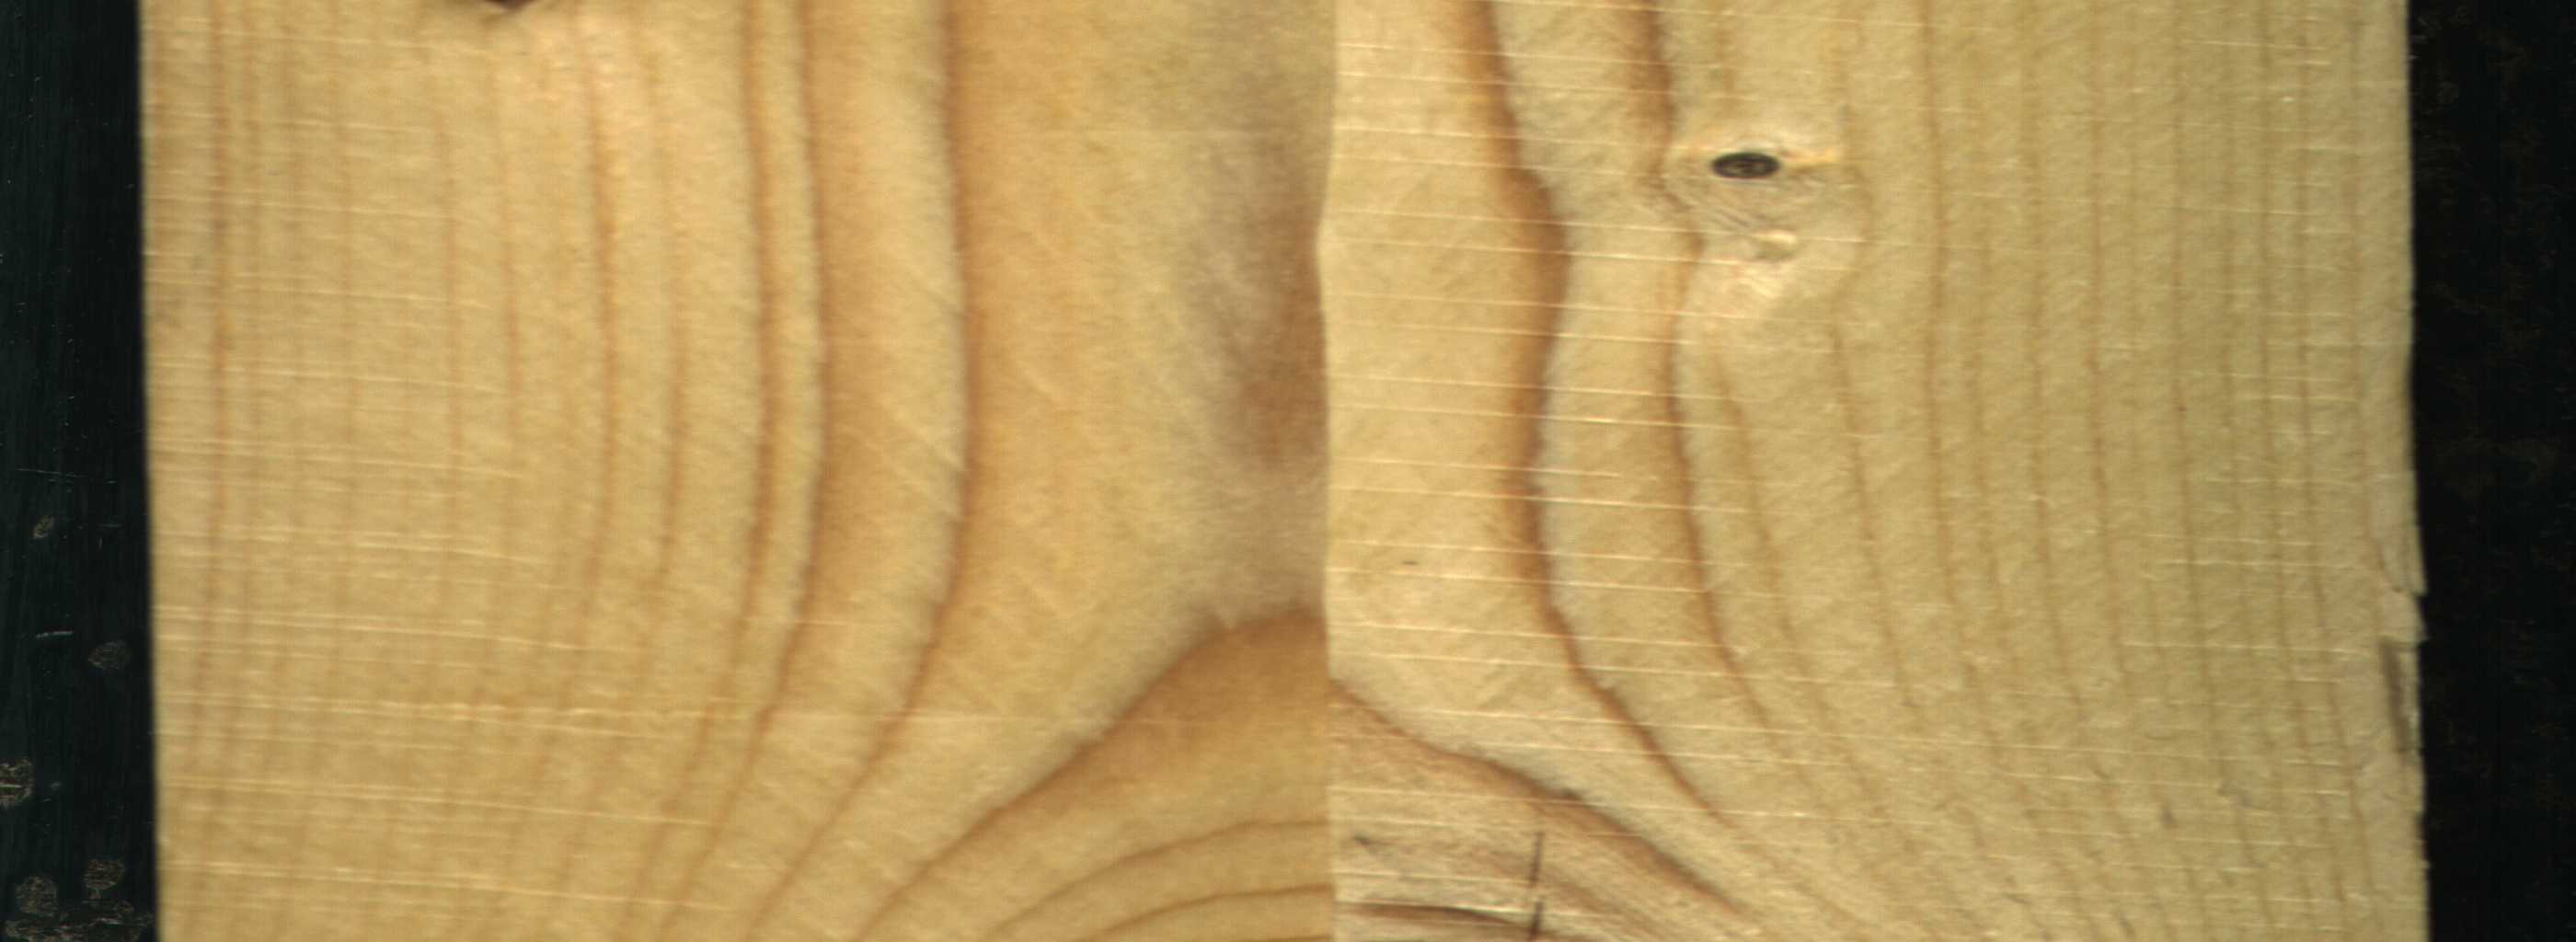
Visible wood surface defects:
Crack
Live_Knot